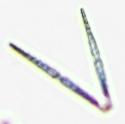
Label: Thalassionema